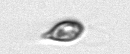
Label: Cryptophyta